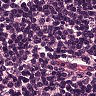
Metastatic tissue present: no